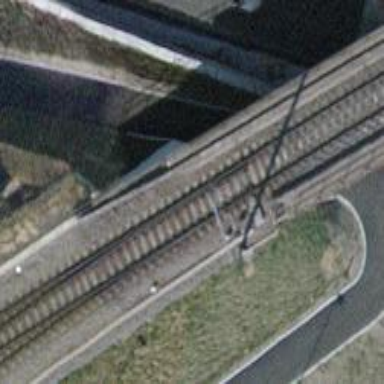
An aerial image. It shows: Railway switch.